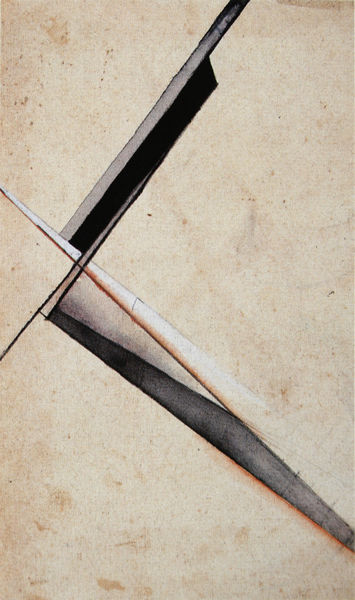
Titel: Entwurf zu einer Konstruktion
Künstler: Konstantin Wjalow
Standort: Köln
Institution: Galerie Stolz
Schlagwörter: dunkel, weiß, aquarell, dreieck, gelb, ocker, braun, grau, hell, licht, mitte, orange, schwarz, beige, spitze, spitzen, papier, moderne, abstrakt, flächen, modern, grafik, graphik, linien, spitz, streifen, balken, striche, kreuz, kreuzung, druck, diagonale, stachel, achsen, riß, geometrie, teile, spalt, spieß, kreuzen, kreuzungslinien